九年级 · 组合数学
若田忌的三匹马随机出场, 则田忌能赢得比赛的概率为 $\qquad$ .

| 马匹 <br> 姓名 | 下等马 | 中等马 | 上等马 |
| :--- | :---: | :---: | :---: |
| 齐王 | 6 | 8 | 10 |
| 田忌 | 5 | 7 | 9 |


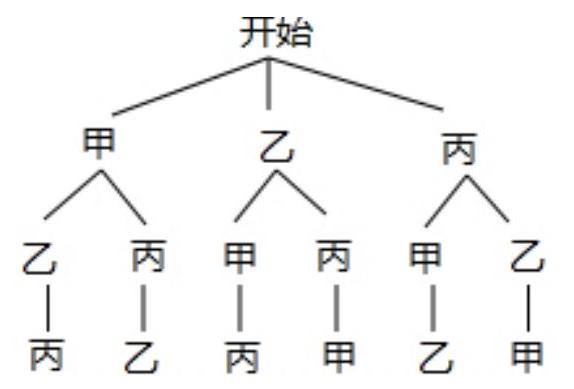
答案:  $B$

解析: 解: 把王红, 李明和张敏三人分别记为甲、乙、丙,

画出树状图如下:

共有6种等可能的结果, 其中只有李明顺序不变的结果有1种, 即丙、乙、甲,

$\therefore$ 只有李明顺序不变的概率为 $\frac{1}{6}$,

故选: $B$.

画树状图, 共有6种等可能的结果, 其中只有李明顺序不变的结果有1种, 再由概率公式求解即可.

本题考查的是游戏公平性以及用树状图法求概率. 概率相等就公平，否则就不公平; 树状图法可以不重复不遗漏的列出所有可能的结果，适合两步或两步以上完成的事件. 注意概率=所求情况数与总情况数之比.